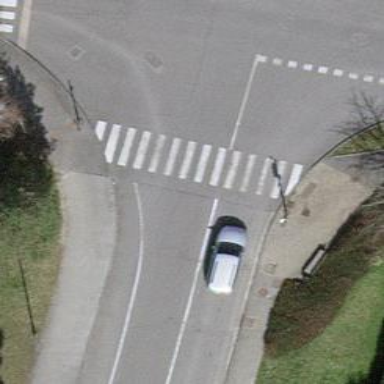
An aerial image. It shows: Zebra crossing with traffic signals.